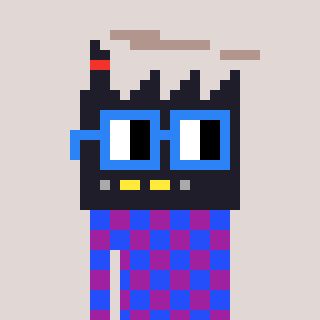
a pixel art character with square blue glasses, a factory-shaped head and a magenta-colored body on a warm background